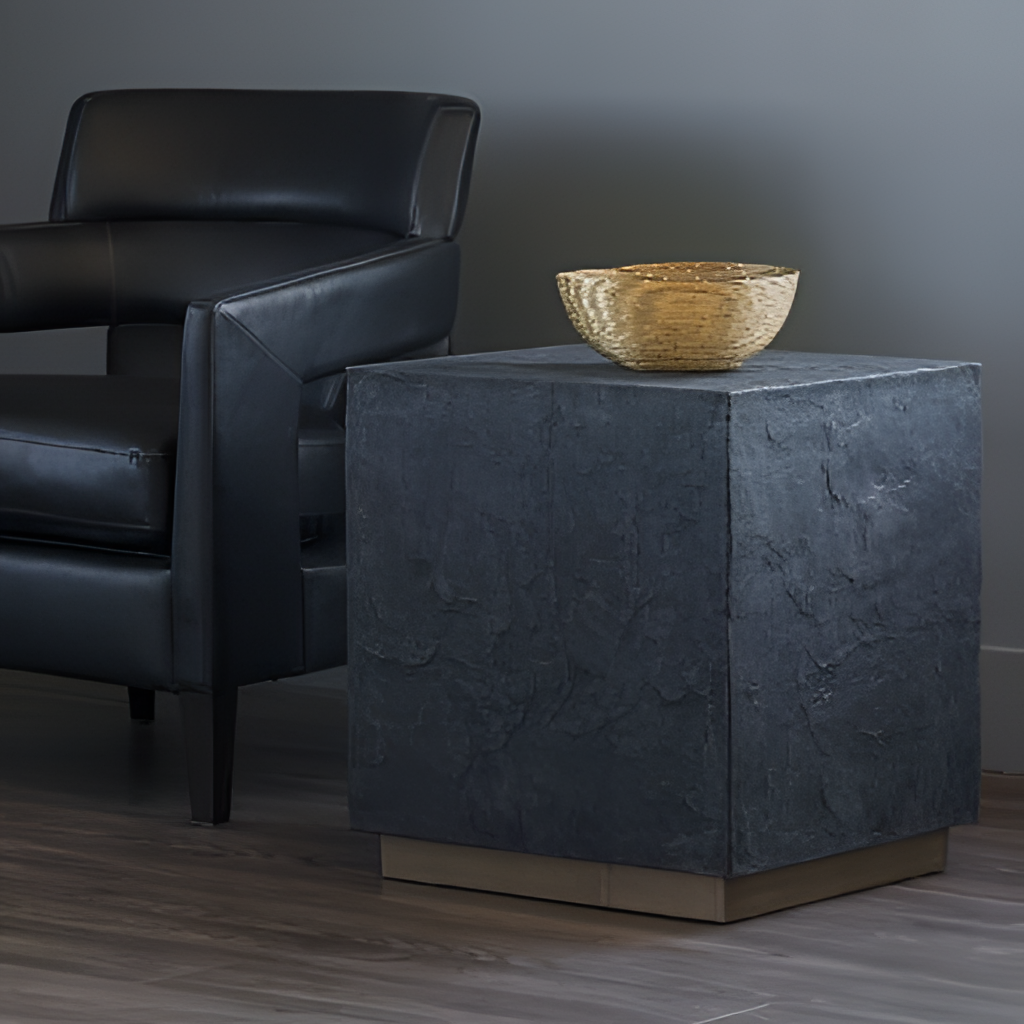
living room, black leather armchair, paint wallpaper, with solid pattern, wood flooring, with plank pattern, modern